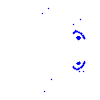
Particle: pion